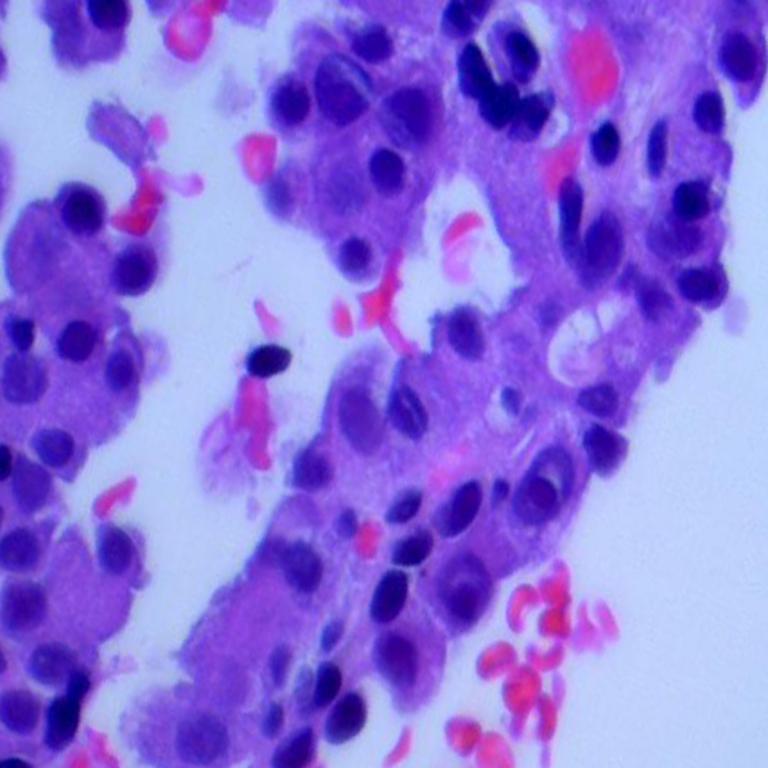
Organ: lung
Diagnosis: adenocarcinomas